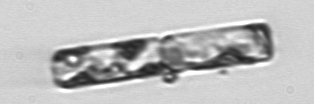
Label: Guinardia_delicatula